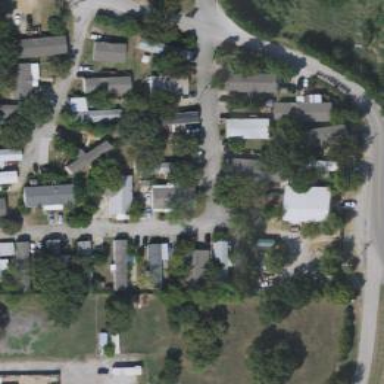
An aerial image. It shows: Residential area known as trailer park.